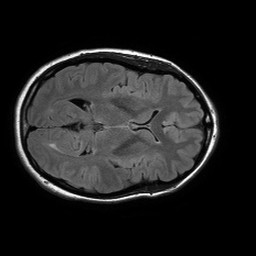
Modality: FLAIR
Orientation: axial
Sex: female
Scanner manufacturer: philips
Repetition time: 11 s
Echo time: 0.125 s